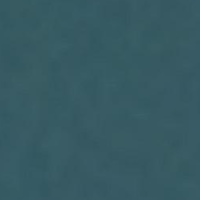
EUNIS habitat code: 14
Species observed at this site:
Fulica atra
Podiceps cristatus